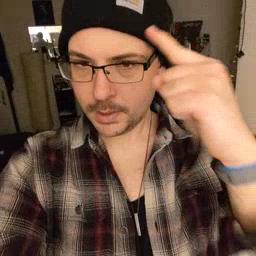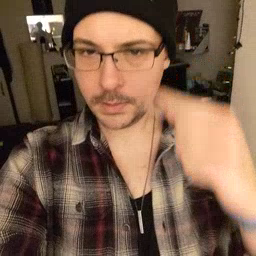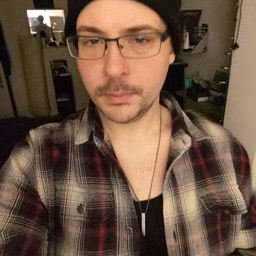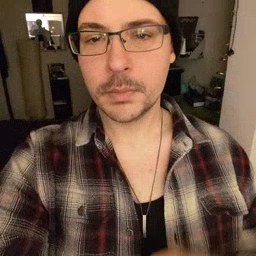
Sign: penny